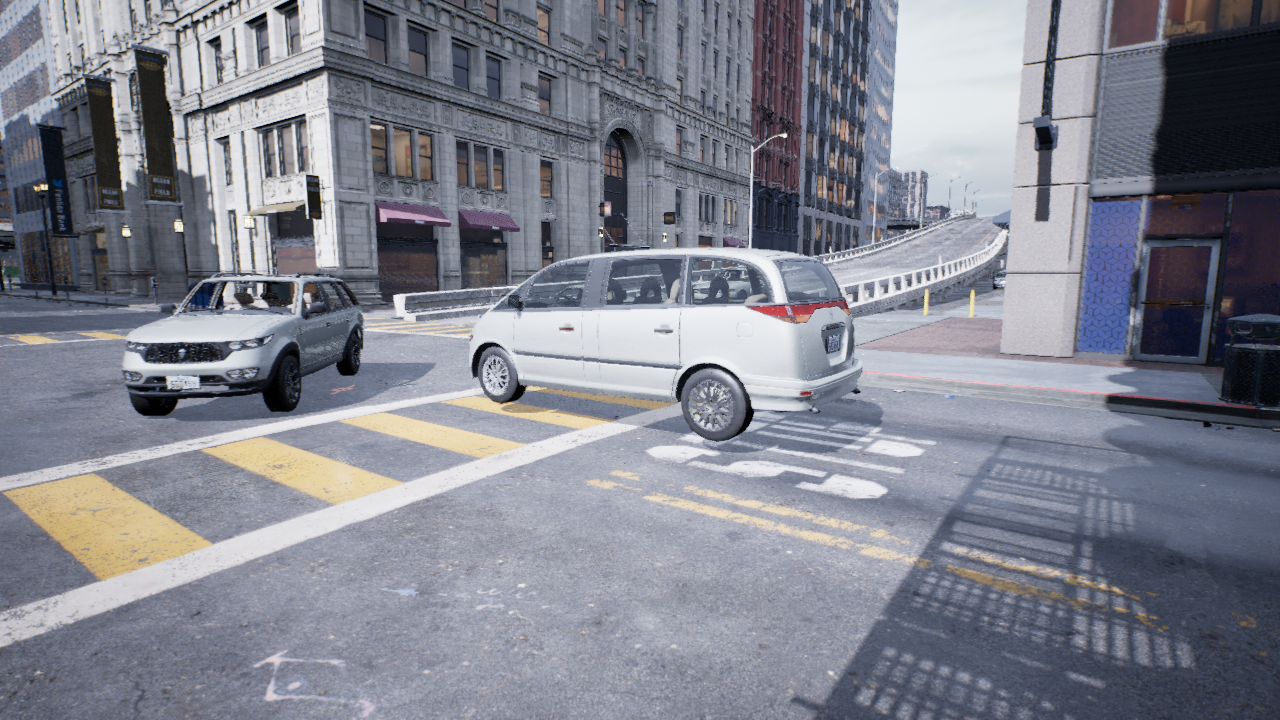
Venue: residential
Lighting: overcast
Vehicle rig: minivan